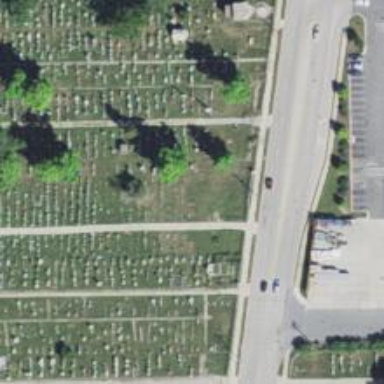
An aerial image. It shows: Sector in the cemetery.